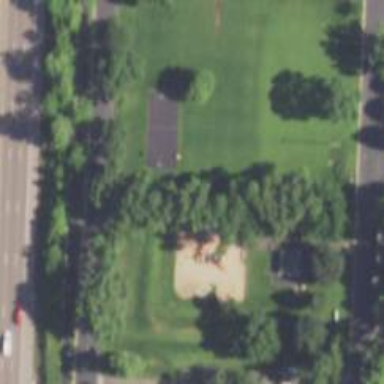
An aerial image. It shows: Basketball court in the leisure land pitch.